Question: I couldn't find the [[Scopes]] on a function object in the chrome console.
'''
const secureBooking = function () {
let passengerCount = 0;
return function () {
passengerCount++;
console.log('${passengerCount} passengers');
};
};
const booker = secureBooking();
console.dir(booker);
'''
I am looking for [[Scopes]] property to see closure. But I couldn't find it. I'm sure I've seen it before.
Does anyone know what my issue is?

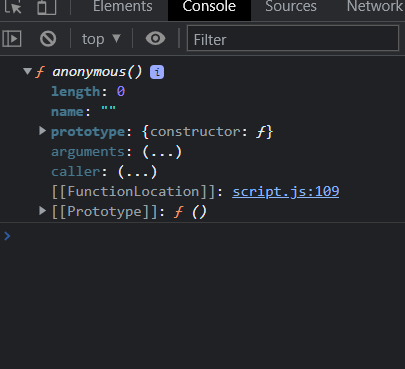
Answer: <URL> in Scope tab of the debugger during a breakpoint pause.